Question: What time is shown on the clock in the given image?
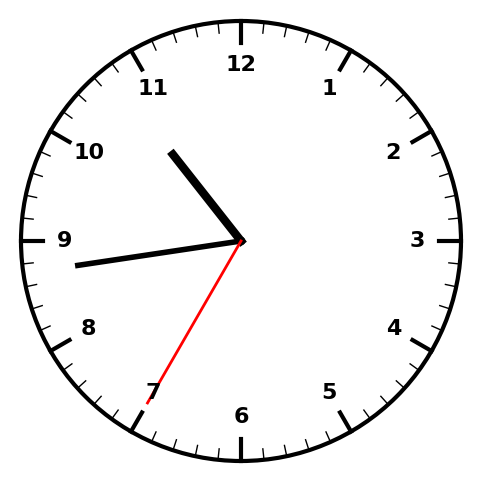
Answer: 10:43:35